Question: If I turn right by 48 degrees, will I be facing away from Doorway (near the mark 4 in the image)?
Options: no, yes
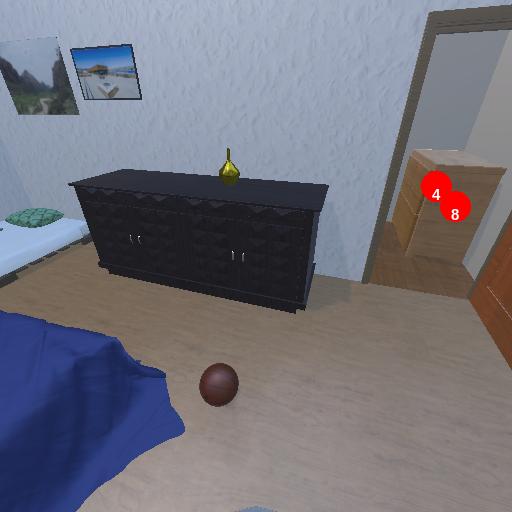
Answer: no